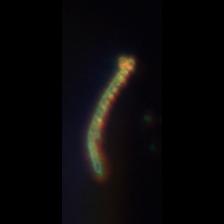
Taxon: Chaetoceros
Group: Diatoms